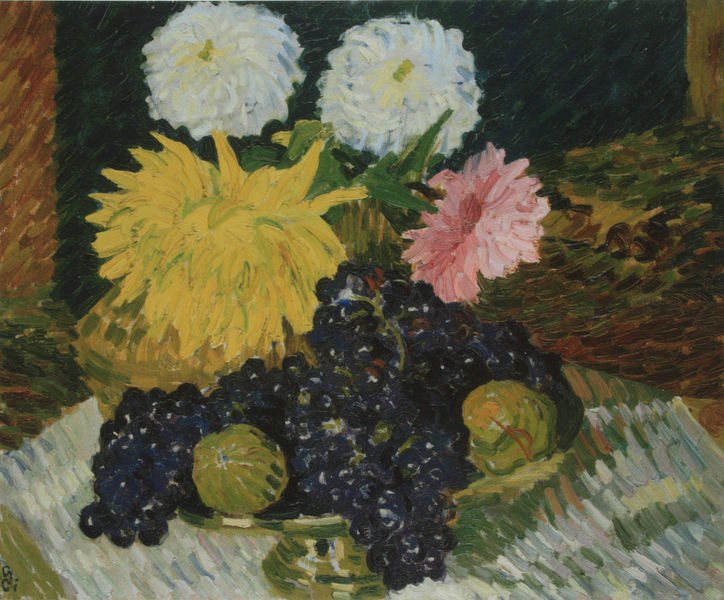
Titel: Dahlien und Trauben
Künstler: Giovanni Giacometti
Standort: Winterthur
Institution: Villa Flora (Privatbesitz)
Schlagwörter: blau, blätter, dunkel, gemälde, weiß, gelb, grün, impressionismus, ocker, blume, blumen, braun, hell, hintergrund, licht, schwarz, tisch, blüte, blüten, obst, rose, rot, tuch, beige, expressionismus, schale, signatur, tischdecke, tischtuch, öl, pastos, decke, rosa, schuppen, frucht, früchte, stilleben, stillleben, trauben, vase, apfel, perspektive, lila, violett, van gogh, wein, duktus, impressionistisch, metall, strauss, still, striche, blumenstrauss, deckchen, melone, violet, tupfen, pinsel, stängel, pinselduktus, pinselstrich, obstschale, weintrauben, expressiv, traube, dahlien, zitronen, feige, karussel, dahlie, chrysanthemen, chrysantheme, sonnenblumen, von gogh, limonen, blumrn, dalien, fr+ühc, strichhaft, strauben